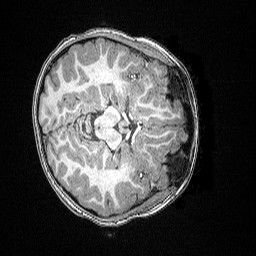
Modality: T1w
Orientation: axial
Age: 83
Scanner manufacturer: siemens
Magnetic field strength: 3 T
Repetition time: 2.5 s
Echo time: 0.00347 s